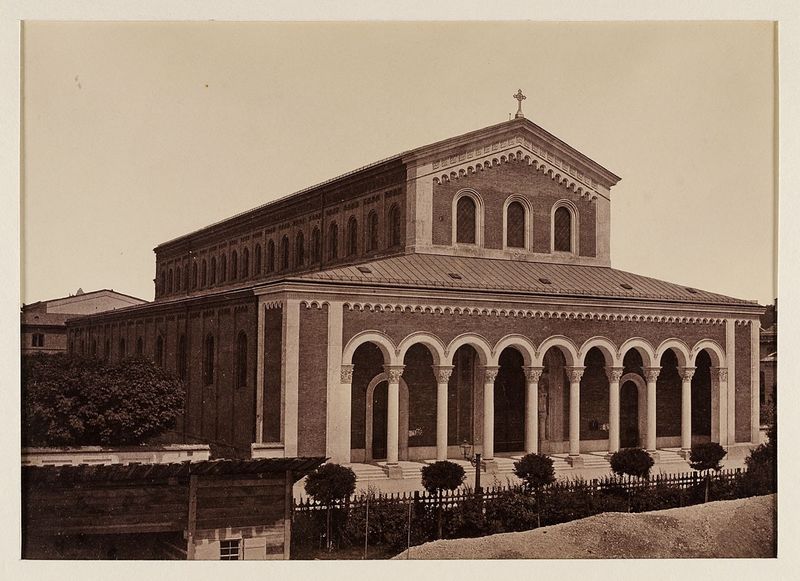
Titel: Basilica, München
Künstler: Georg Böttger
Standort: Hamburg
Institution: Museum für Kunst und Gewerbe Hamburg
Schlagwörter: stadt, architektur, kirche, fassade, ort, dorf, foto, fotografie, photographie, stadtansicht, kloster, photo, karton, abtei, konvent, architekturfotografie, aussenbau, albumin, lichtbild, bonifaz, historische, st, architekturphotographie, bildwerke, angewandte und bildende kunst, hessische systematik, schwarzweißpositivverfahren, silbersalzverfahren, schwarzweißfotografie, gebäude, örtlichkeit, straße, stätte, albuminpapier